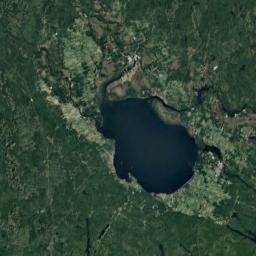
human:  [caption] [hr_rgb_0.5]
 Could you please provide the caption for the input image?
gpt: The lake has some tributaries and the water is dark blue .

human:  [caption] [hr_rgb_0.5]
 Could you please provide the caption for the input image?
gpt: Many trees are around the lake .

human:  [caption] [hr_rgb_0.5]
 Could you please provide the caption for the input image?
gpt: There are trees around the lake in the picture .

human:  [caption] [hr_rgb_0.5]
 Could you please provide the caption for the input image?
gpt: An irregularly shaped blue lake on the ground with green vegetation .

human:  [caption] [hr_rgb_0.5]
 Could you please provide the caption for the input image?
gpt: There are green meadows around the lake .